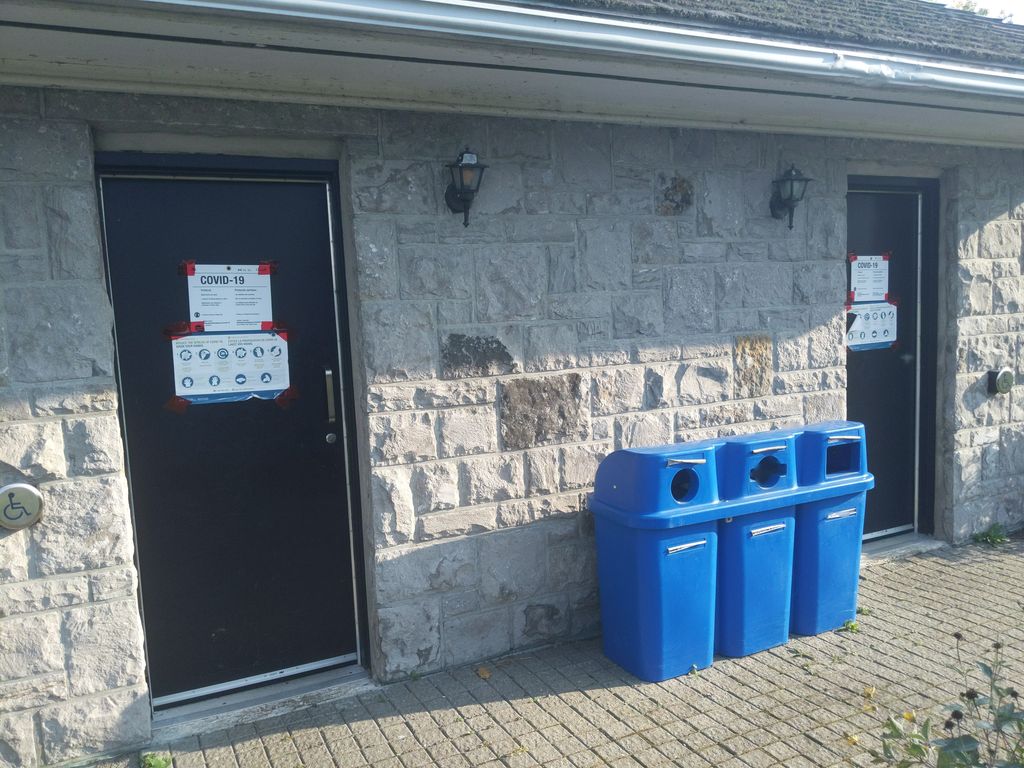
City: ottawa-gatineau